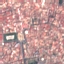
Land use / land cover: Residential